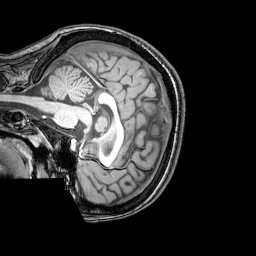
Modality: T1w
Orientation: sagittal
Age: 22
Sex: female
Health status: healthy
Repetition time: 0.081 s
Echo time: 0.037 s